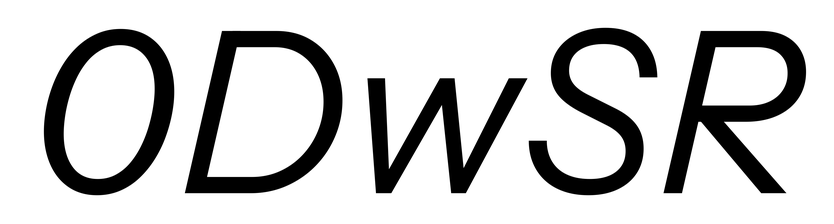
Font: InstrumentSans-Italic_Italic